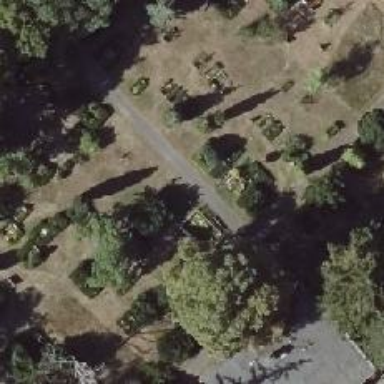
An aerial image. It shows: Tomb in historic cemetery.